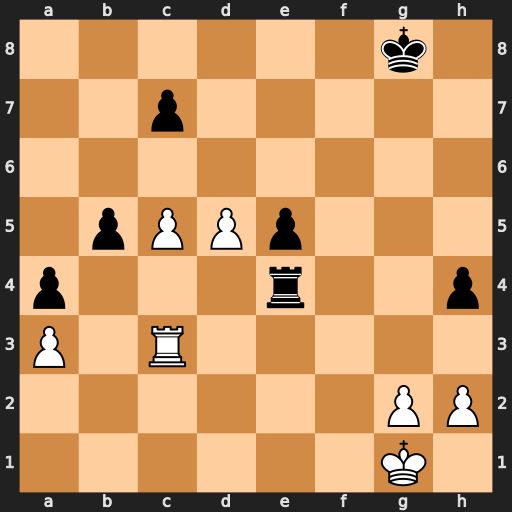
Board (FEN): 6k1/2p5/8/1pPPp3/p3r2p/P1R5/6PP/6K1
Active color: w
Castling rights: -
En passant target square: -
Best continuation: d6 cxd6 c6